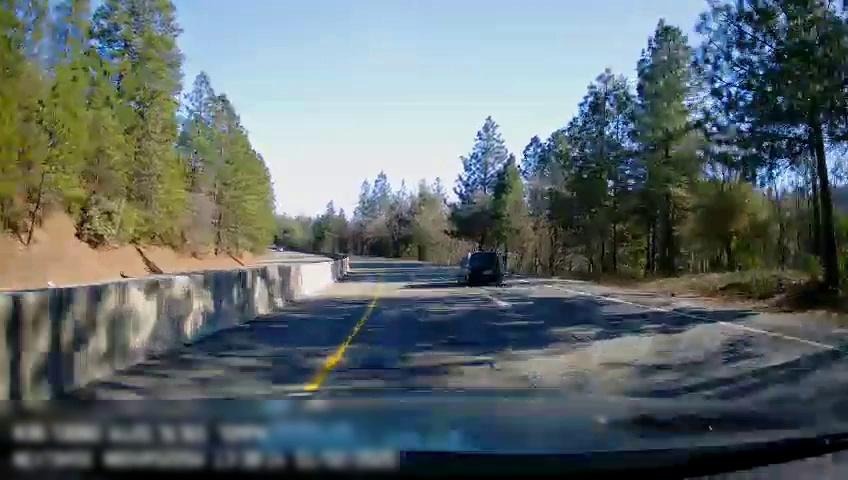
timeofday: Day
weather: Sunny
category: Drivable Space
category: Drivable Space
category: Vehicles | Car
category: Lanes | Current Lane
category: Lanes | Current Lane
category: Lanes | Alternate Lane